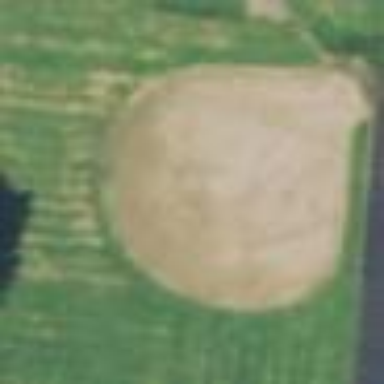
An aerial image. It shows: Baseball pitch for leisure land activities.